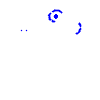
Particle: kaon